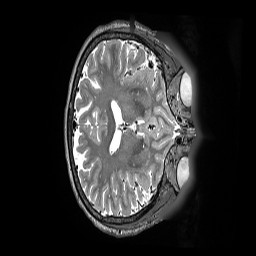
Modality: T2w
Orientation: axial
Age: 68
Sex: female